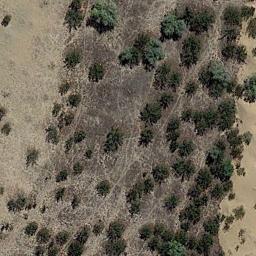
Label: chaparral